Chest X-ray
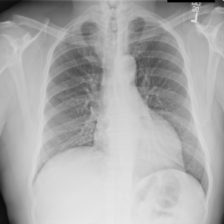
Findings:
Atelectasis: negative
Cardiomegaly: negative
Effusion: negative
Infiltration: negative
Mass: negative
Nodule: negative
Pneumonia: negative
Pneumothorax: negative
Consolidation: negative
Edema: negative
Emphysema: negative
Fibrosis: negative
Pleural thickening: negative
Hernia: negative